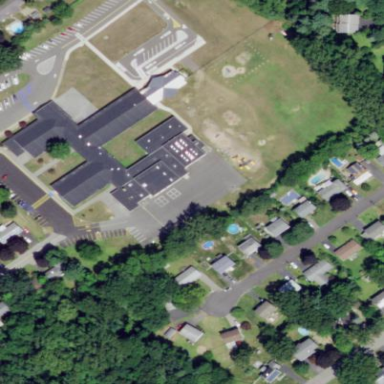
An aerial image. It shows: School.